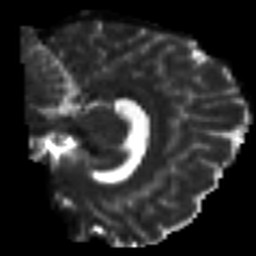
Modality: T2w
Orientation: sagittal
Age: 40
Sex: male
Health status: ill
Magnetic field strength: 3 T
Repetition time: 8.4 s
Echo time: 0.0926 s